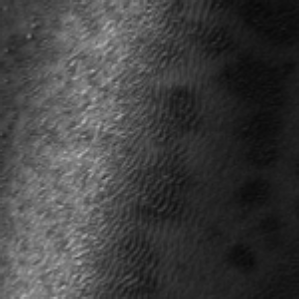
Label: frost